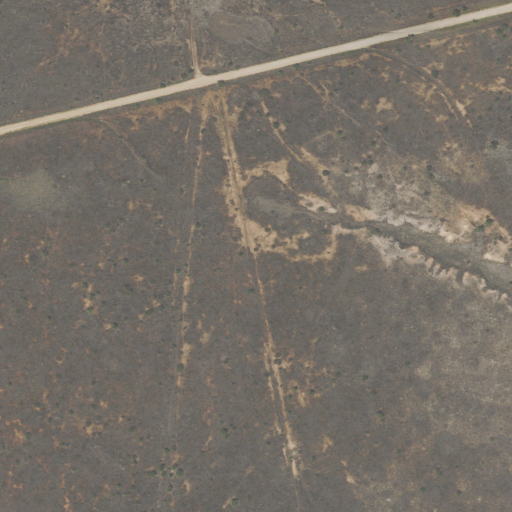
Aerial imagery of plain(s) in Texas named Pitchfork Flats containing shrub and open development